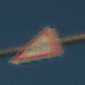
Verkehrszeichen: SeitenwindVonRechts
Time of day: SunriseSunset
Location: Outdoor (RoadRail)
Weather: PartlyCloudy
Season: NotSpecified
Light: Natural